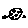
Label: moon